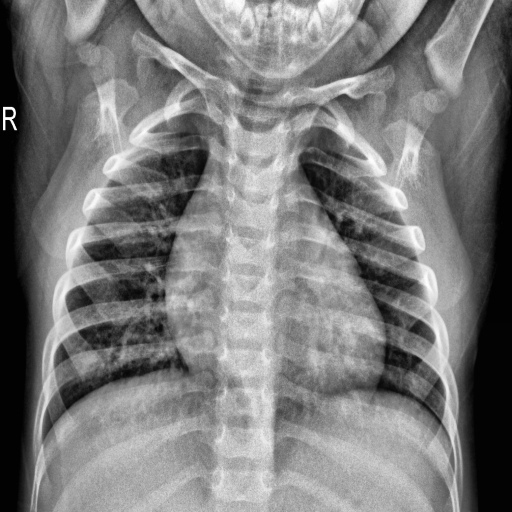
Finding: NORMAL